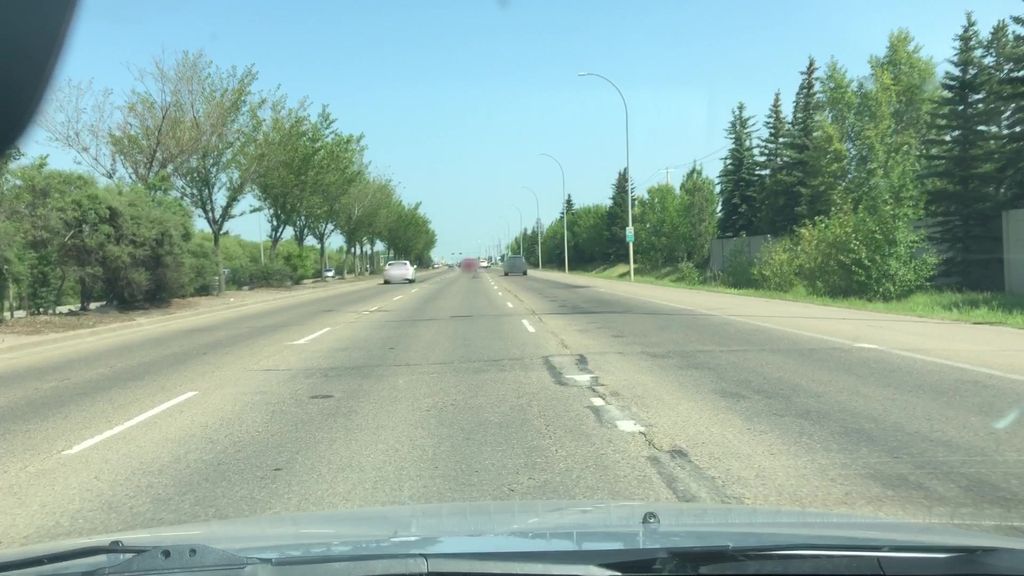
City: edmonton